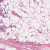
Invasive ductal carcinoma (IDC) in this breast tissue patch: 1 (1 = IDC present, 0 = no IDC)